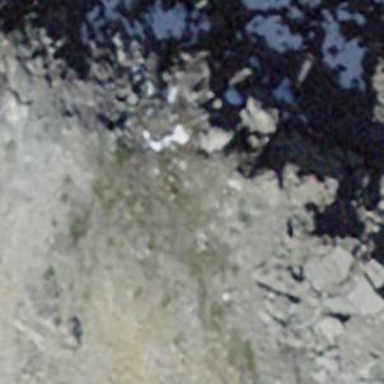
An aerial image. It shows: Path with pebblestone surface.